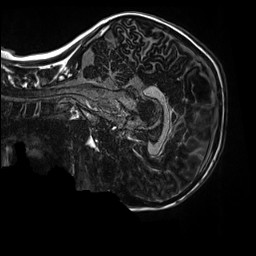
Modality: MP2RAGE
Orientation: sagittal
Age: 10
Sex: male
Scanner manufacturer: siemens
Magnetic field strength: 3 T
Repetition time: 4 s
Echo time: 0.00303 s